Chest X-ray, AP view. Patient: 48 years old, sex M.
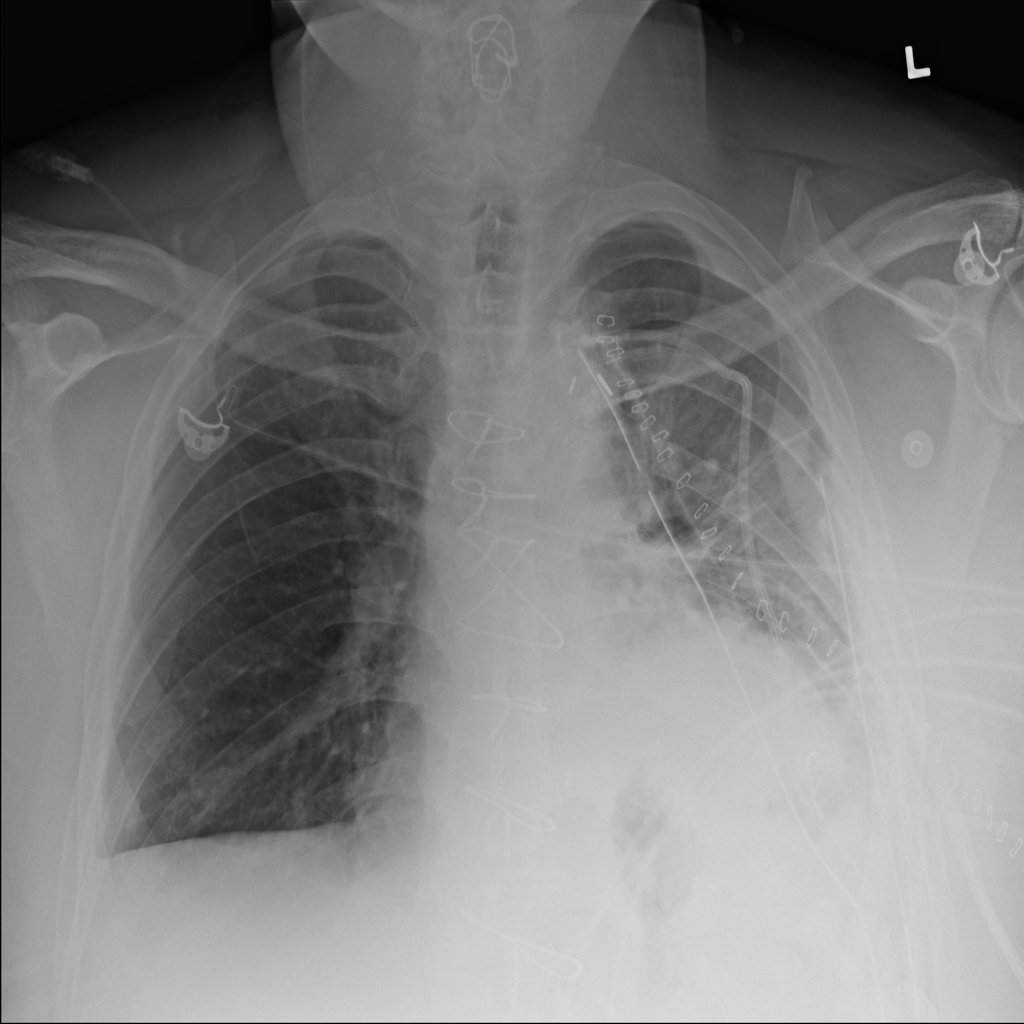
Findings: No Finding